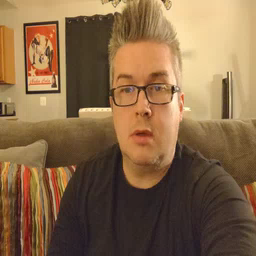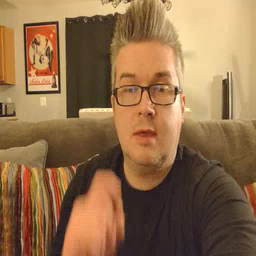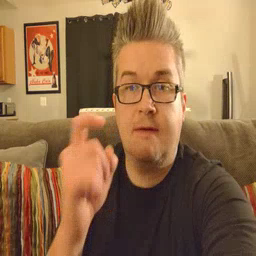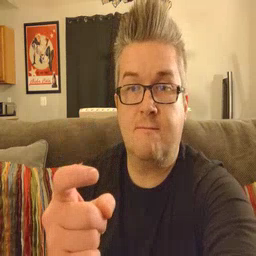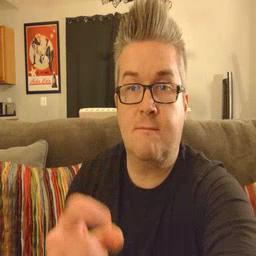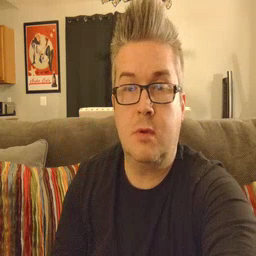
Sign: gift